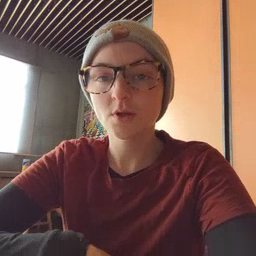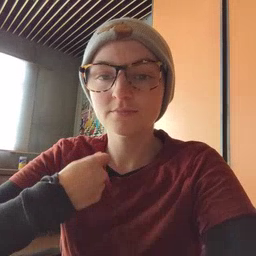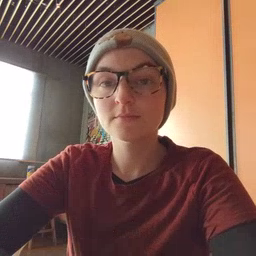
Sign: zipper